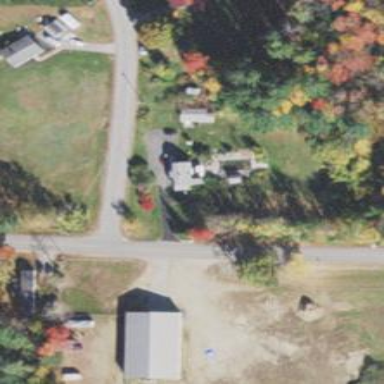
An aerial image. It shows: Driveway leading to service road.